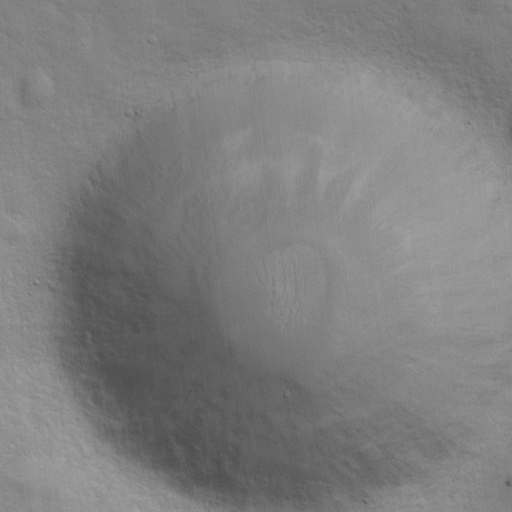
Classes present: Background